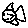
Label: fish